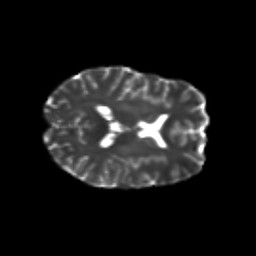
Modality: T2w
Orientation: axial
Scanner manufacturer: siemens
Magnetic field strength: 3 T
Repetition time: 9.2 s
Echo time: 0.084 s